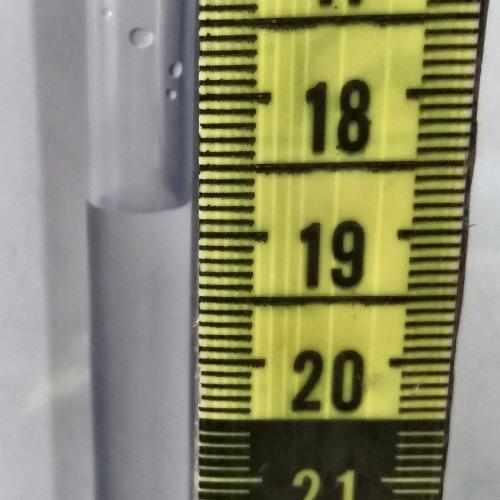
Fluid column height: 18.8 cm